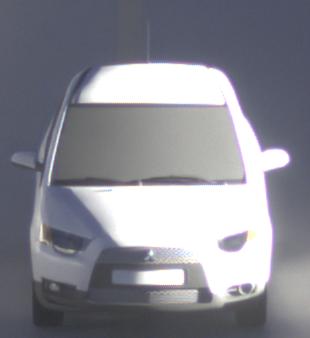
Make: Mitsubishi
Model: Colt 1.1
Detailed model: Colt (VI)
Model produced from: 2008/11
Model produced until: 2010/10
Doors: 3
Color: white
Road condition: dry road
Daytime: sunrise or sunset
Contrast: high contrast